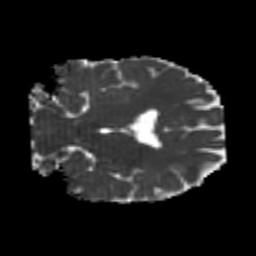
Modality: MD
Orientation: coronal
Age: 21
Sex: male
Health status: healthy
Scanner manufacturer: philips
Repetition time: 7.386 s
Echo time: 0.08599 s